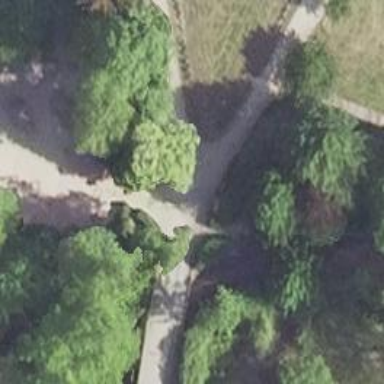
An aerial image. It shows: Compacted footway.